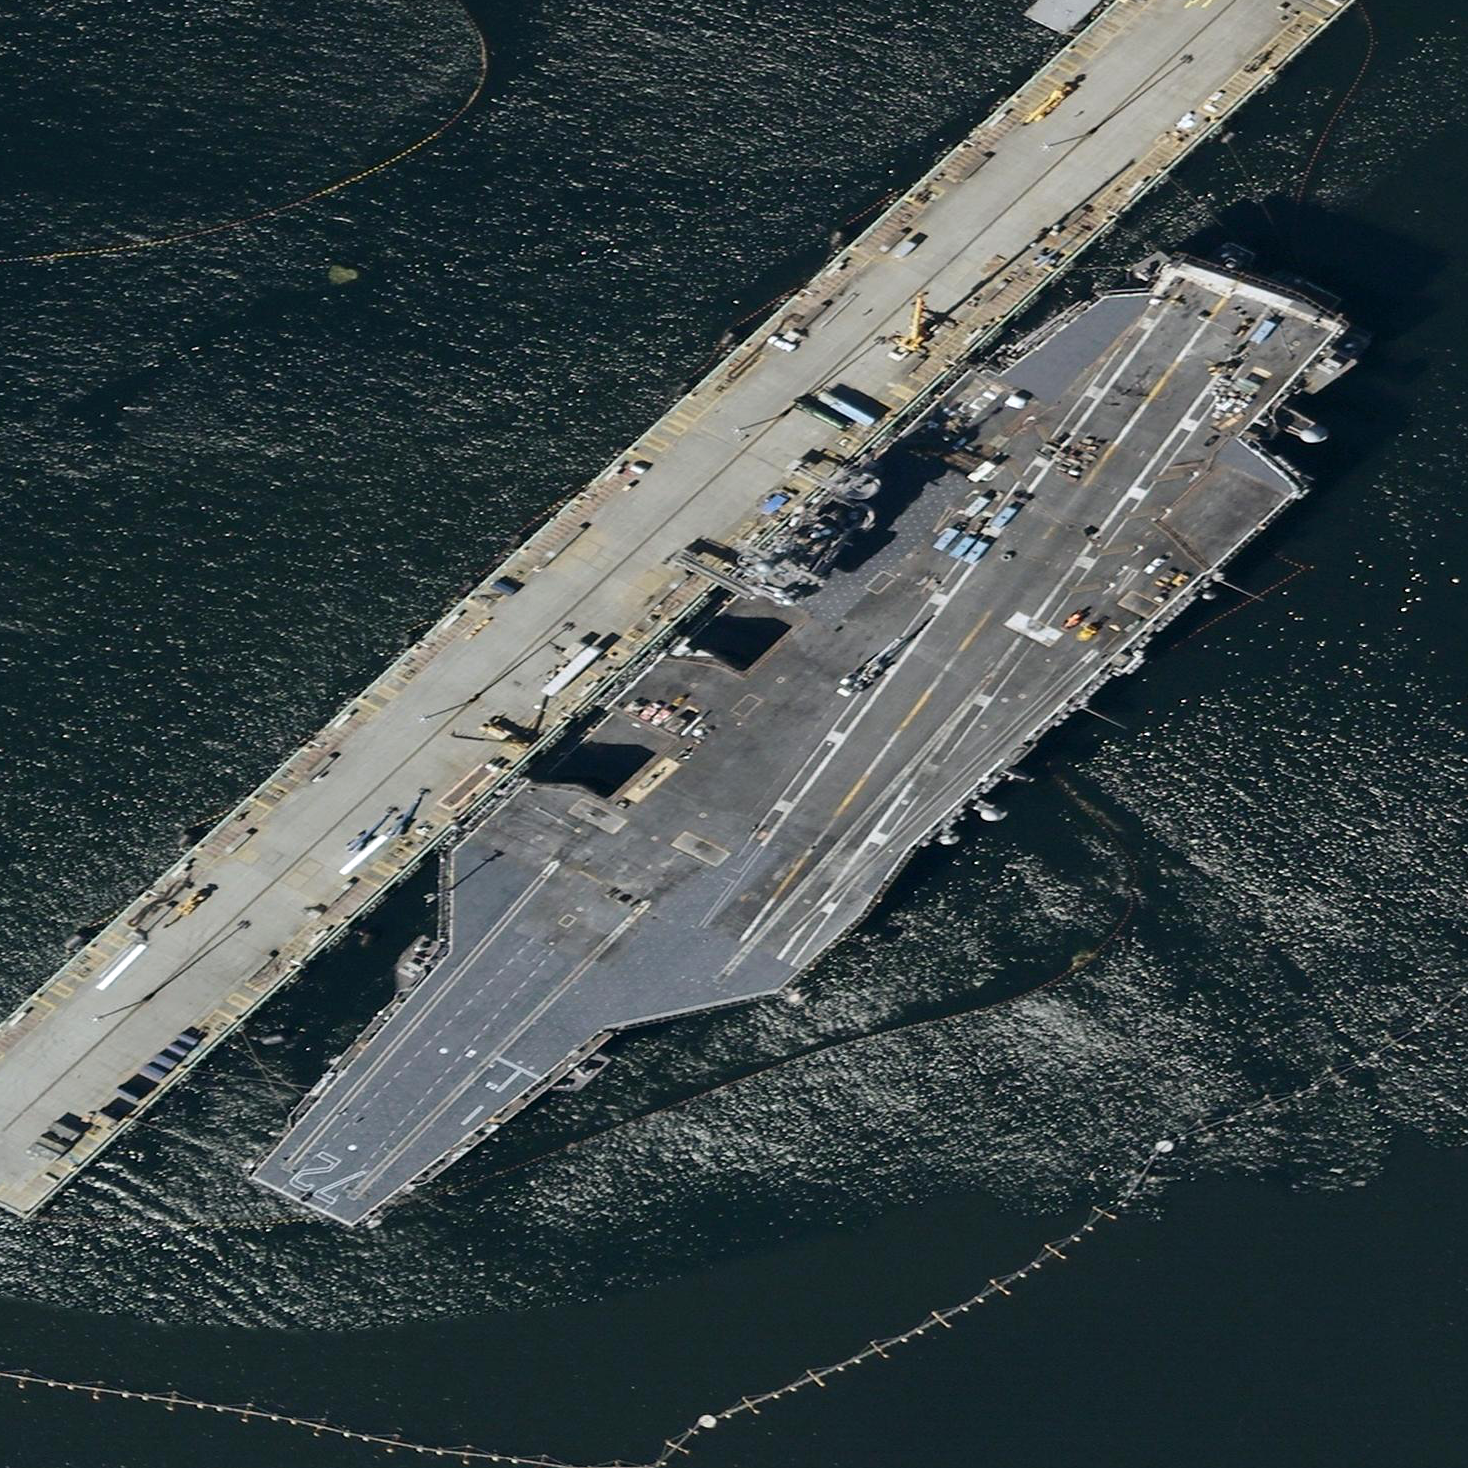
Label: aircraft_carrier